Field crop: maize
Growth stage: 2
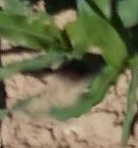
Species: maize